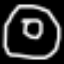
Label: donut